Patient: sex F, age 71
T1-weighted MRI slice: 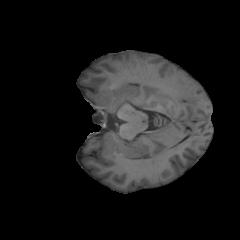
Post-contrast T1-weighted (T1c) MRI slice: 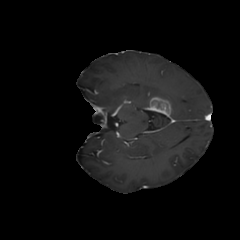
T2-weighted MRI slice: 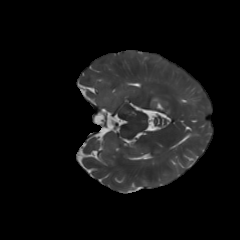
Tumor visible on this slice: yes
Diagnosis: Glioblastoma, IDH-wildtype
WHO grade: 4